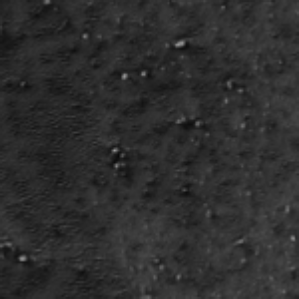
Label: frost